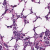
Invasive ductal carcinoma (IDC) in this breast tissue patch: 1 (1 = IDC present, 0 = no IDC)